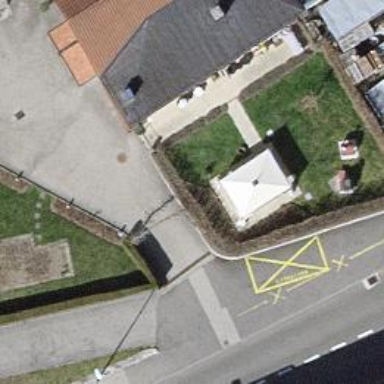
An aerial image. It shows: Gate.